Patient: sex M, age 55
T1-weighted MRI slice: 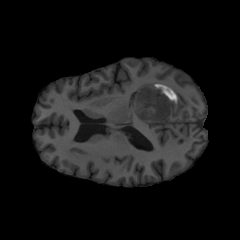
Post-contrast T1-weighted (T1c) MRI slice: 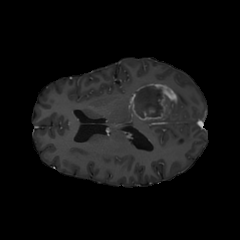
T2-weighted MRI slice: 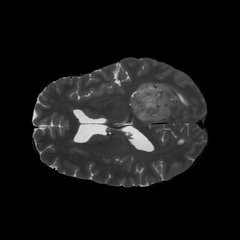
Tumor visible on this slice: yes
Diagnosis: Glioblastoma, IDH-wildtype
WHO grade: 4